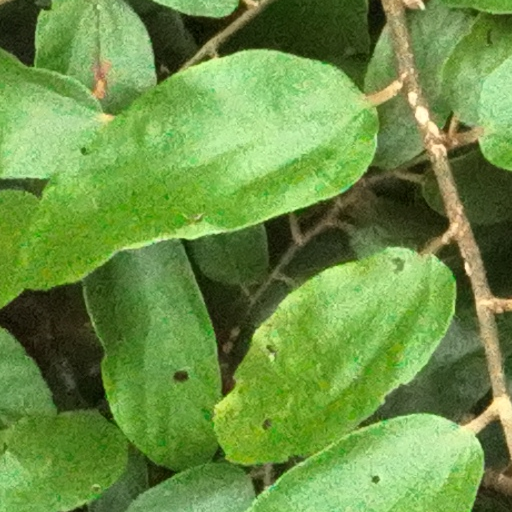
Species: Luehea seemannii
GBIF accepted scientific name: Luehea seemannii
Crown area (m\u00b2): 183.064